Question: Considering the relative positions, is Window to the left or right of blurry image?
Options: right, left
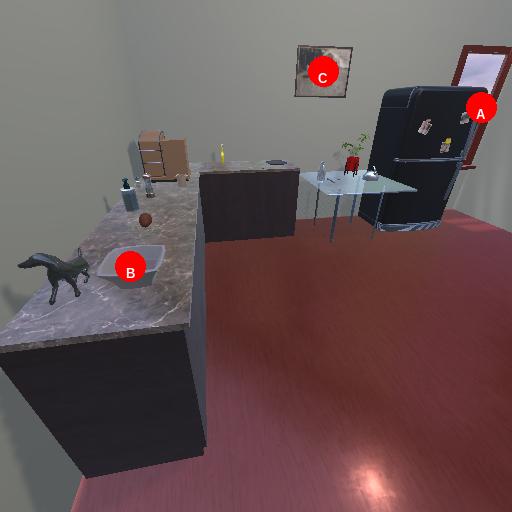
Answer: right